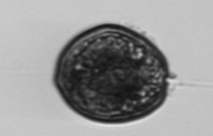
Label: Prorocentrum